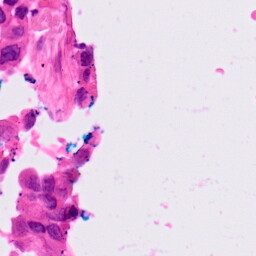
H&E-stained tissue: Lung